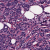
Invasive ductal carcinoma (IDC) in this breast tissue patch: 1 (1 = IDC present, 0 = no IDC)